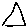
Label: triangle